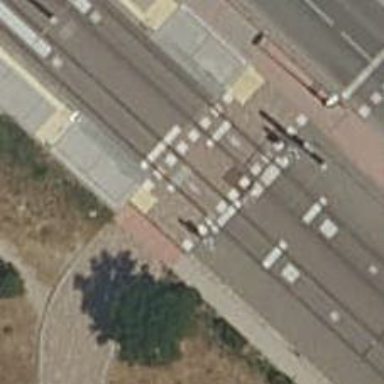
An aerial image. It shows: Railway crossing.